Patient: sex M, age 60
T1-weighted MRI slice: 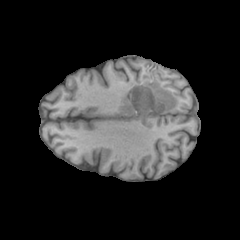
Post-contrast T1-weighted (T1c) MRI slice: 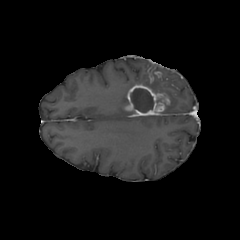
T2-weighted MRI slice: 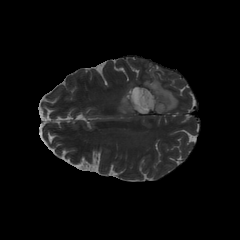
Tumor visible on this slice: yes
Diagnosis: Glioblastoma, IDH-wildtype
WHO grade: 4